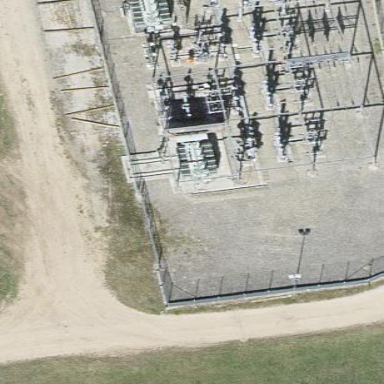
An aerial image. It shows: Power substation.